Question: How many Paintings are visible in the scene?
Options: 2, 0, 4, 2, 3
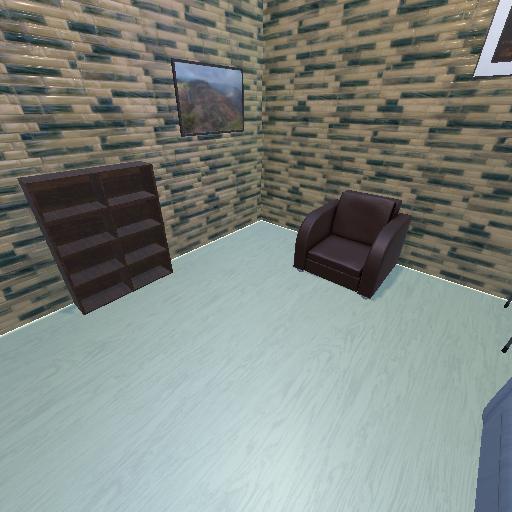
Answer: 2